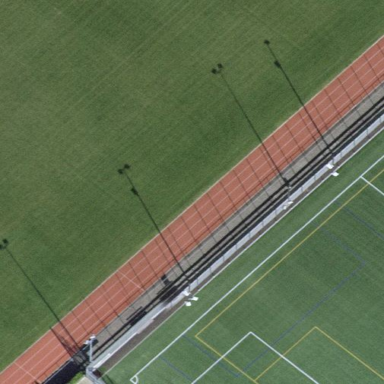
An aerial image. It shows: Track in leisure land.